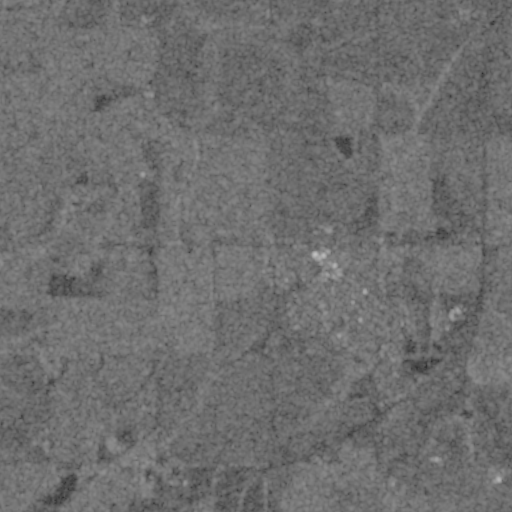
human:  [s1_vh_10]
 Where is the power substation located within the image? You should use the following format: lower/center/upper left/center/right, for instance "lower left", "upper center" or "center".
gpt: The power substation is located in the lower left of the image.
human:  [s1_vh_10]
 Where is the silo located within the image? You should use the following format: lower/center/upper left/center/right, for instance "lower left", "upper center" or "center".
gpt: The silo is located in the center of the image.
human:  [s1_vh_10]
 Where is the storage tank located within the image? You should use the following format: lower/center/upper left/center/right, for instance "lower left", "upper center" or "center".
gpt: The storage tank is located in the center of the image.
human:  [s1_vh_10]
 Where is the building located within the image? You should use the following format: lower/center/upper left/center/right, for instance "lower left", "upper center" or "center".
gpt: The building is located in the center of the image.
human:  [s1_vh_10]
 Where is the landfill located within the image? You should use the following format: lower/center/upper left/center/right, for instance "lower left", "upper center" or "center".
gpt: There is no landfill in the image.

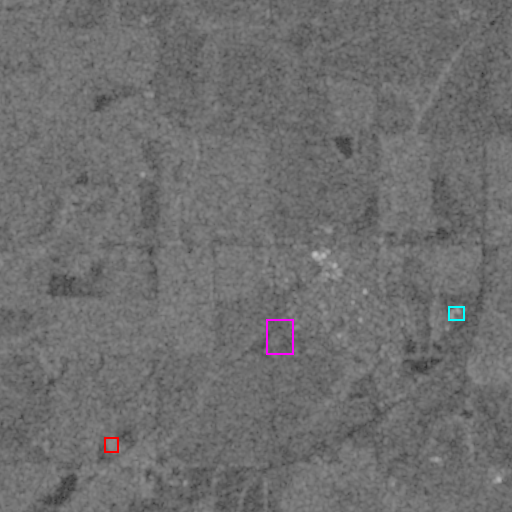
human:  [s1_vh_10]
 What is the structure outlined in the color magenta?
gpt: The structure outlined in magenta is a park.
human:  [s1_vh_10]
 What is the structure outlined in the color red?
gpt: The structure outlined in red is a power substation.
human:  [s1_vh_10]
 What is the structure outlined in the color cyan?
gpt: The structure outlined in cyan is a building.
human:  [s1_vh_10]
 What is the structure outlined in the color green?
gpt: There is no green outline.